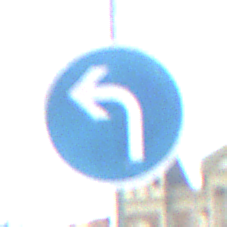
Verkehrszeichen: VorgeschriebeneFahrtrichtungLinks
Umgebung: Outdoor, Suburban
Tageszeit: MorningAfternoon
Wetter: PartlyCloudy
Licht: Natural
Jahreszeit: NotSpecified
Kontrast: MediumContrast